Question: I have an image 'i1'. I am supposed to create another Mat 'm1' of size ('image.rows*3', 'image.cols*3').
In 'm1', I'm supposed to fill the pixel value in the following way. (Please do see the image):

Here is my code-
'''
#include <highgui.h>
#include "opencv2/opencv.hpp"
#include <fstream>
using namespace cv;
static Mat NeurMap1, NeurMap2, NeurMap3, frame, hsv_Frame;
std::ofstream myfile;
void InitializeNeurMap(cv::Mat Channel[3])
{
int i=0,j=0,m_i=0,m_j=0, t1=0, t2=0;
for(i=0; i < frame.rows; i++)
{
for(j=0;j < frame.cols;j++)
{
t1= i*n+1; t2 = j*n+1;
for(m_i=t1-1; m_i <= t1+1;m_i++)
{
for(m_j=t2-1; m_j <= t2+1; m_j++)
{
NeurMap1.at<uchar>(m_i, m_j)= frame.at<uchar>(i,j);
}
}
}
}
std::cout<<m_j;
myfile<<frame;
}
int main()
{
myfile.open("NeurMaptext.txt");
String filename="BootStrap/b%05d.bmp";// sequence of frames are read
VideoCapture cap(filename);
if(!cap.isOpened()) // check if we succeeded
return -1;
namedWindow("edges",1);
//namedWindow("frames",1);
Mat Channel[3];
cap>>frame;
NeurMap1 = Mat::zeros(frame.rows*n, frame.cols*n, frame.type());
InitializeNeurMap(Channel);
imshow("edges",NeurMap1);waitKey(33);
for(;;)
{
cap>>frame;
if(frame.empty())
break;
}
system("pause");
return 0;
}
'''
The input image is RGB[160*120]. Why am I not getting the columns in the output image given in the link above?.
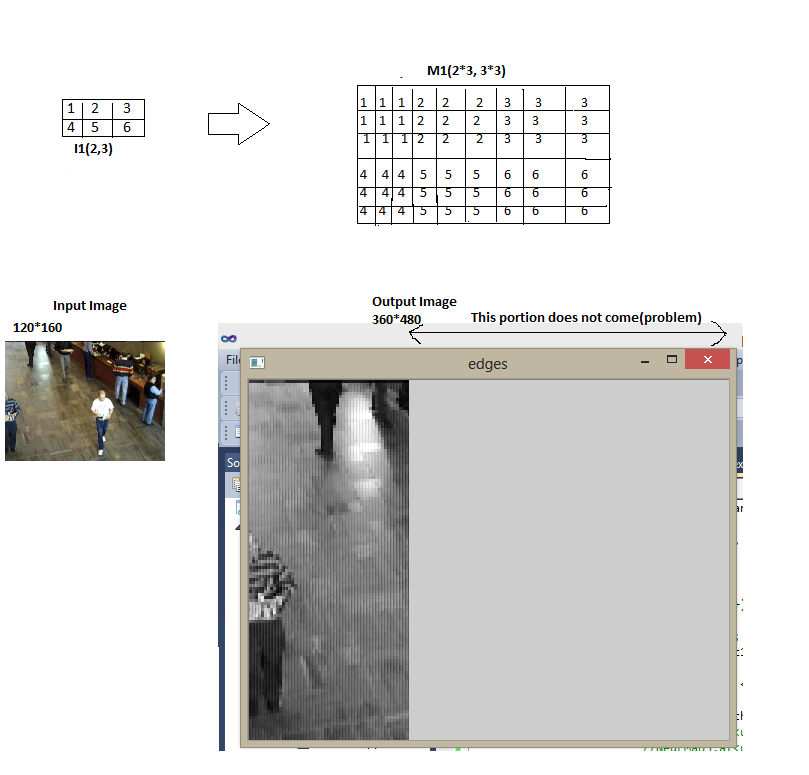
Answer: You can simply call <URL> by passing the 'INTER_NEAREST' parameter, i.e. using the nearest-neighbor interpolation.
'''
#include <opencv2/opencv.hpp>
#include <iostream>
using namespace cv;
using namespace std;
int main()
{
unsigned char data[] = { 1, 2, 3, 4, 5, 6 };
Mat img(2, 3, CV_8UC1, data);
cout << img << endl;
Mat res(6, 9, CV_8UC1);
resize(img, res, res.size(), 0, 0, INTER_NEAREST);
cout << res << endl;
return 0;
}
'''
You will get: